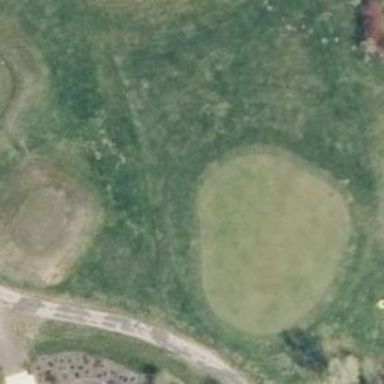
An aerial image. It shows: Golf green.